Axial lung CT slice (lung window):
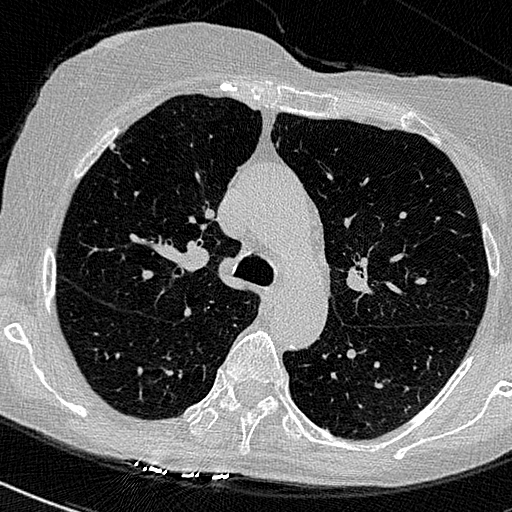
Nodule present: no